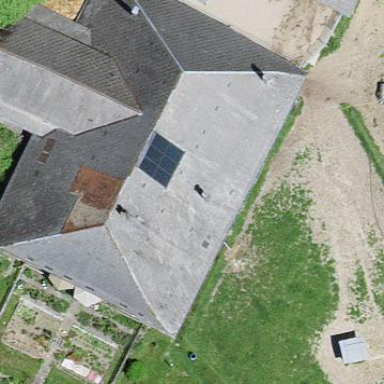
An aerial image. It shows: Farm building.